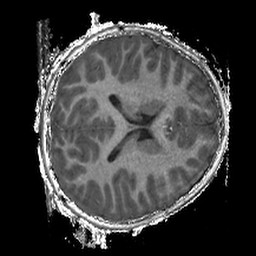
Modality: T1w
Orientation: axial
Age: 5
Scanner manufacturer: siemens
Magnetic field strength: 3 T
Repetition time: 2.4 s
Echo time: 0.00224 s